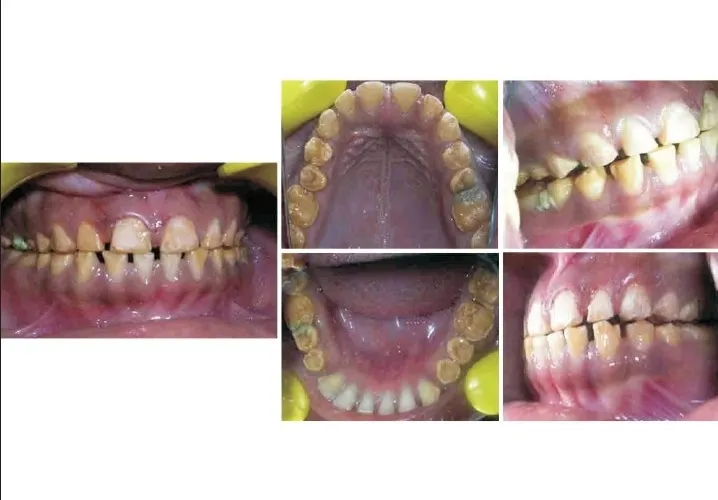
Preoperative (case D).
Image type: medical_photograph (oral_photograph)